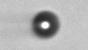
Label: bead